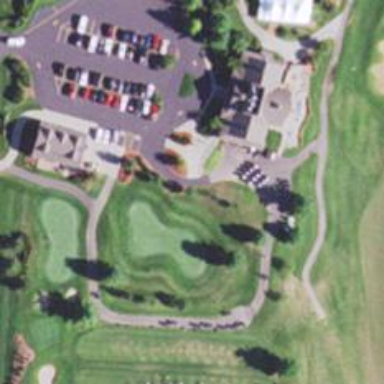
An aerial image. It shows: Path for golf carts.